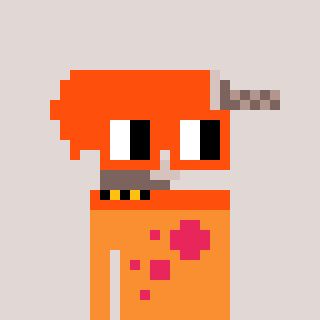
a pixel art character with square orange glasses, a drill-shaped head and a orange-colored body on a warm background